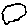
Label: cloud